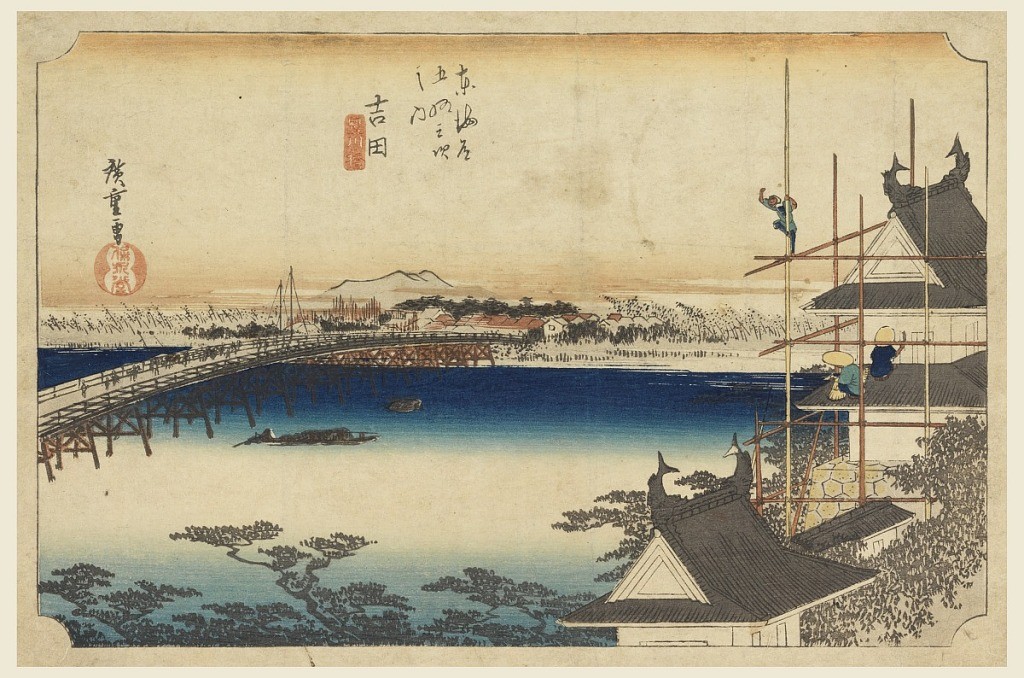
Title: Yoshida (Toyokawa Bridge), in The Fifty-Three Stations of the Tokaido Road (Tokaido Gojusan Tsugi-no Uchi)
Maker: Ando Hiroshige, Japanese, 1797–1858
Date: ca. 1834
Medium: Woodblock print (ukiyo-e) on mulberry paper (washi), ink with color
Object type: Print
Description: Right, Toyokawa Castle with scaffolding and painters at work. Left, trestle-bridge crosses river to village. Beyond, mountain peaks.